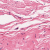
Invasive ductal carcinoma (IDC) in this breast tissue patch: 0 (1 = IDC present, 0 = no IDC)